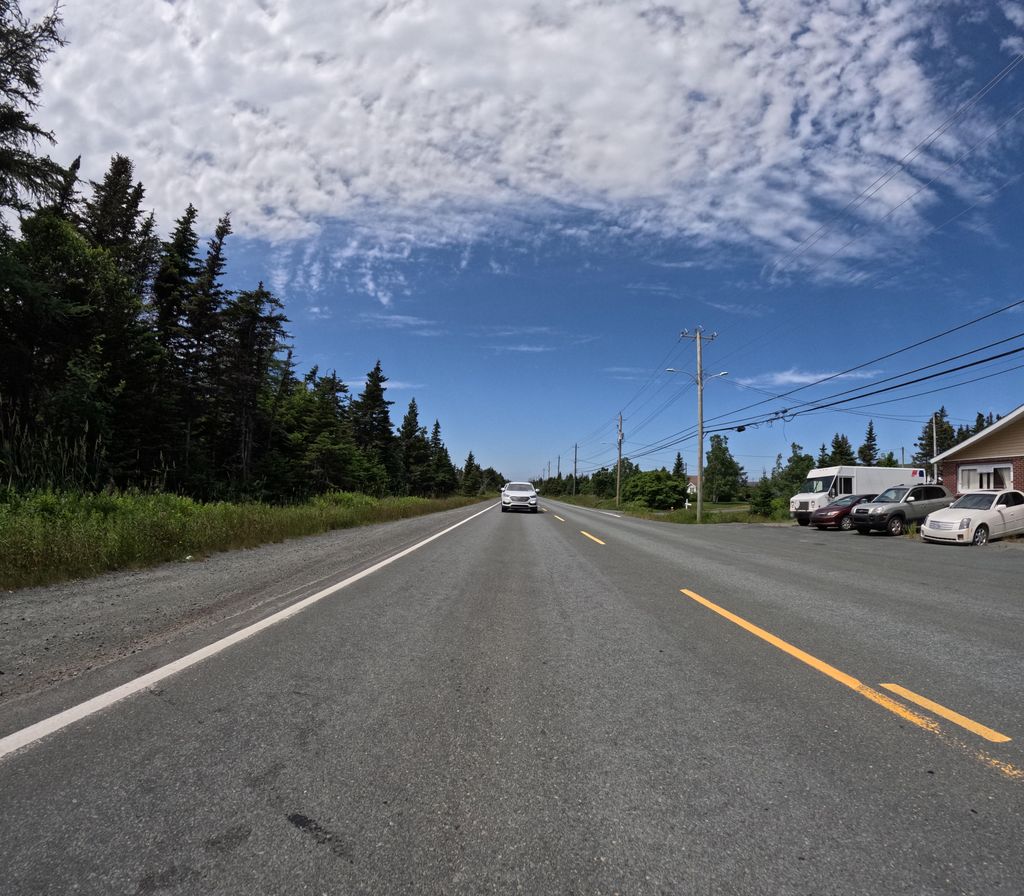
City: st_johns